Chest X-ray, PA view. Patient: 48 years old, sex F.
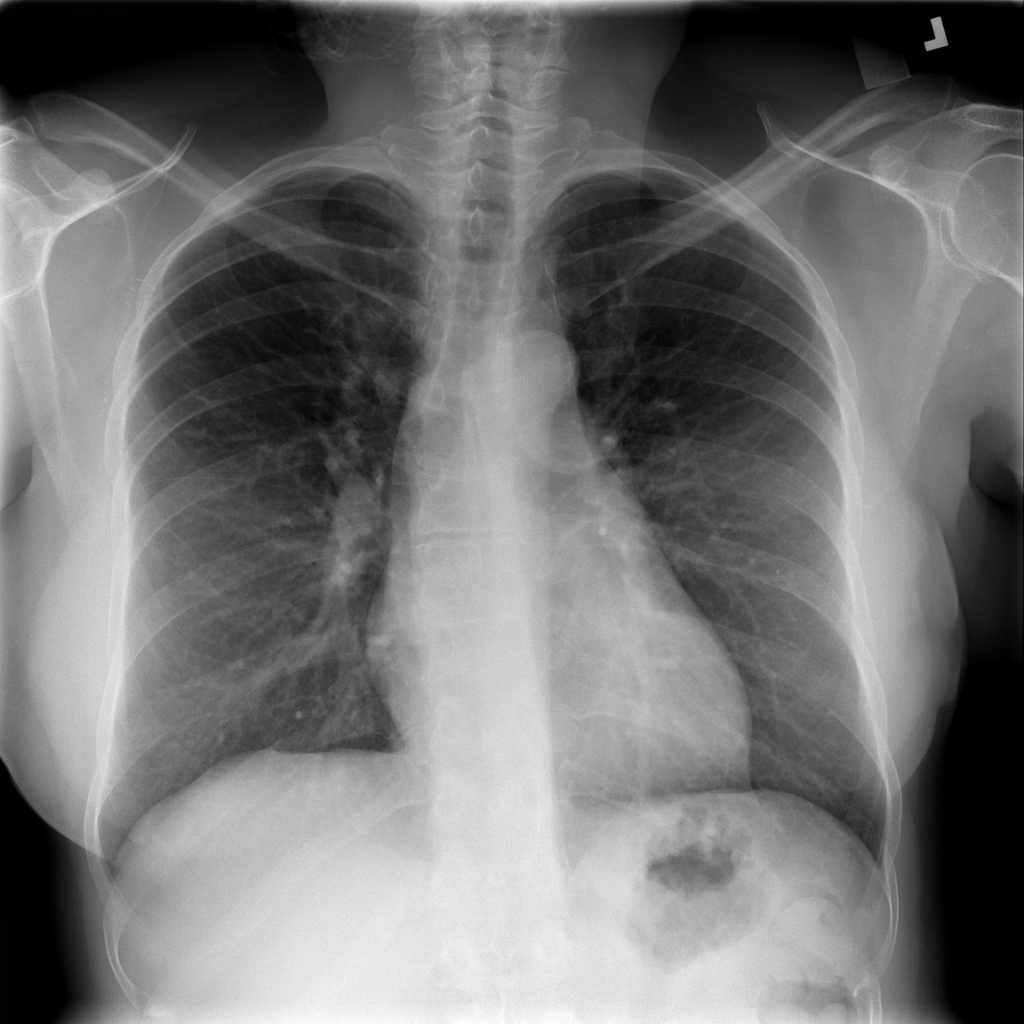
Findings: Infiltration